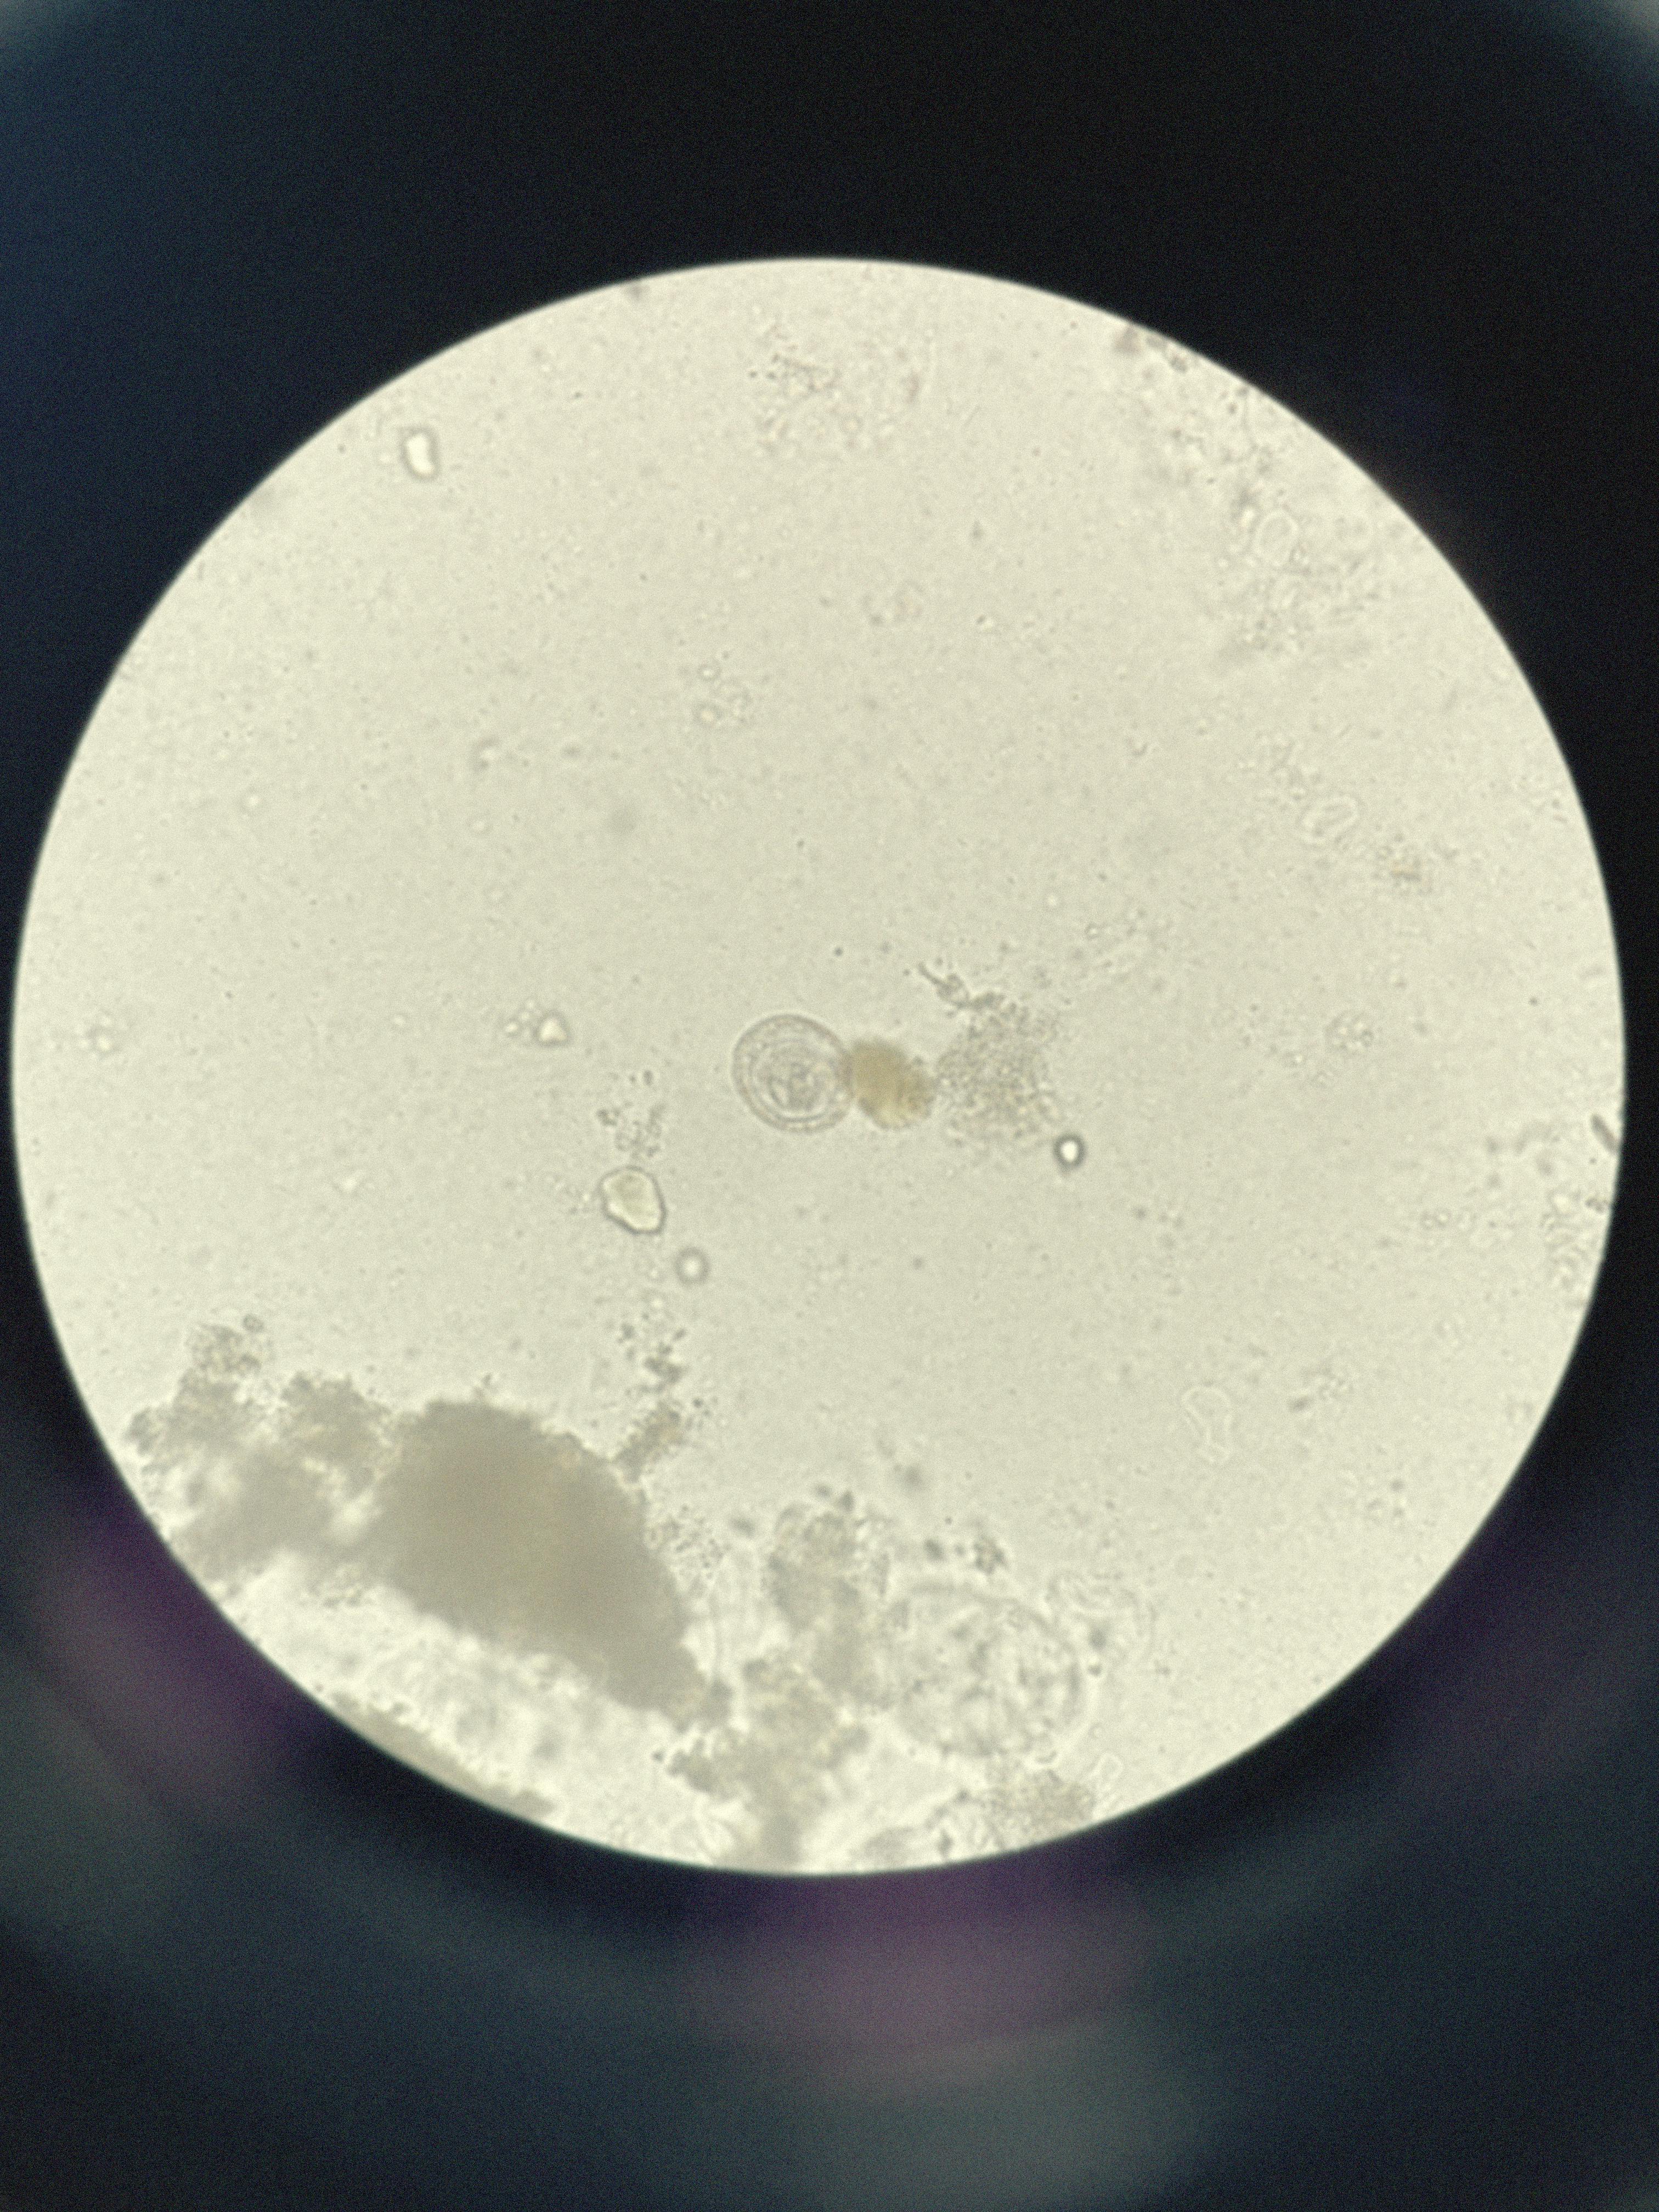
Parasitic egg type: Hymenolepis nana